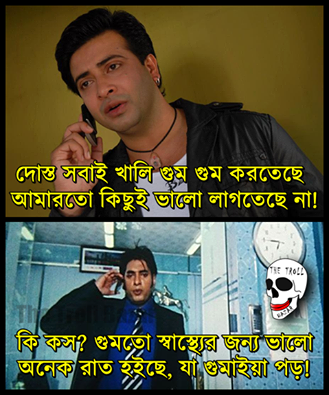
Caption: দোস্ত সবাই খালি গুম গুম করতেছে আমারতো কিছুই ভালো লাগতছে না! কি কস গুমতো স্বাস্থ্যের জন্য ভালো অনেক রাত হইছে,  যা গুমাইয়া পড়!
Label: non-hate